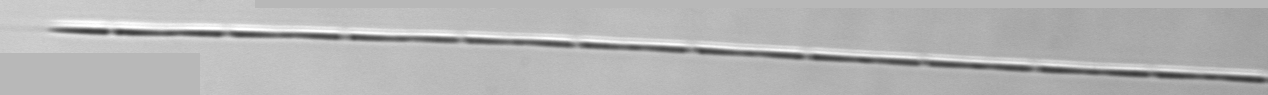
Label: Pseudo-nitzschia